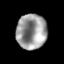
Tissue: prostate
Cell type: T cells
Senescence score: 0.3504
Nuclear area (px): 1045
Mean DAPI intensity: 153.177